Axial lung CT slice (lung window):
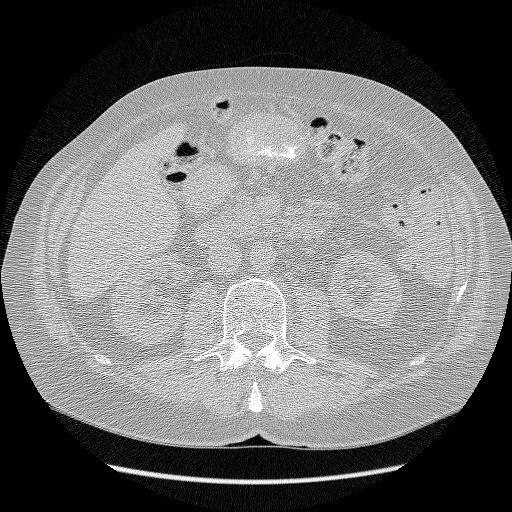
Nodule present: no